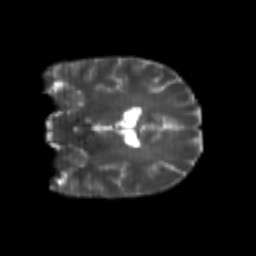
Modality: T2w
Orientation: coronal
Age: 20
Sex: female
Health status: healthy
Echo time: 0.074 s